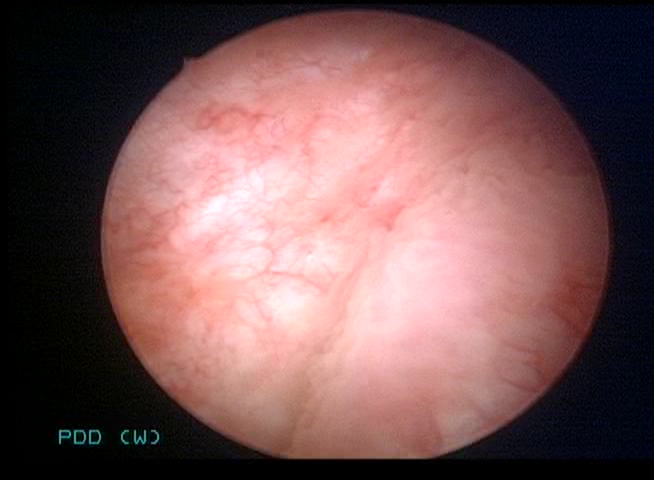
Modality: WLC
Class: Normal mucosa
Bladder cancer association: No